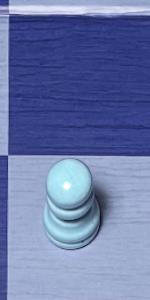
Label: Pawn_White